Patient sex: M
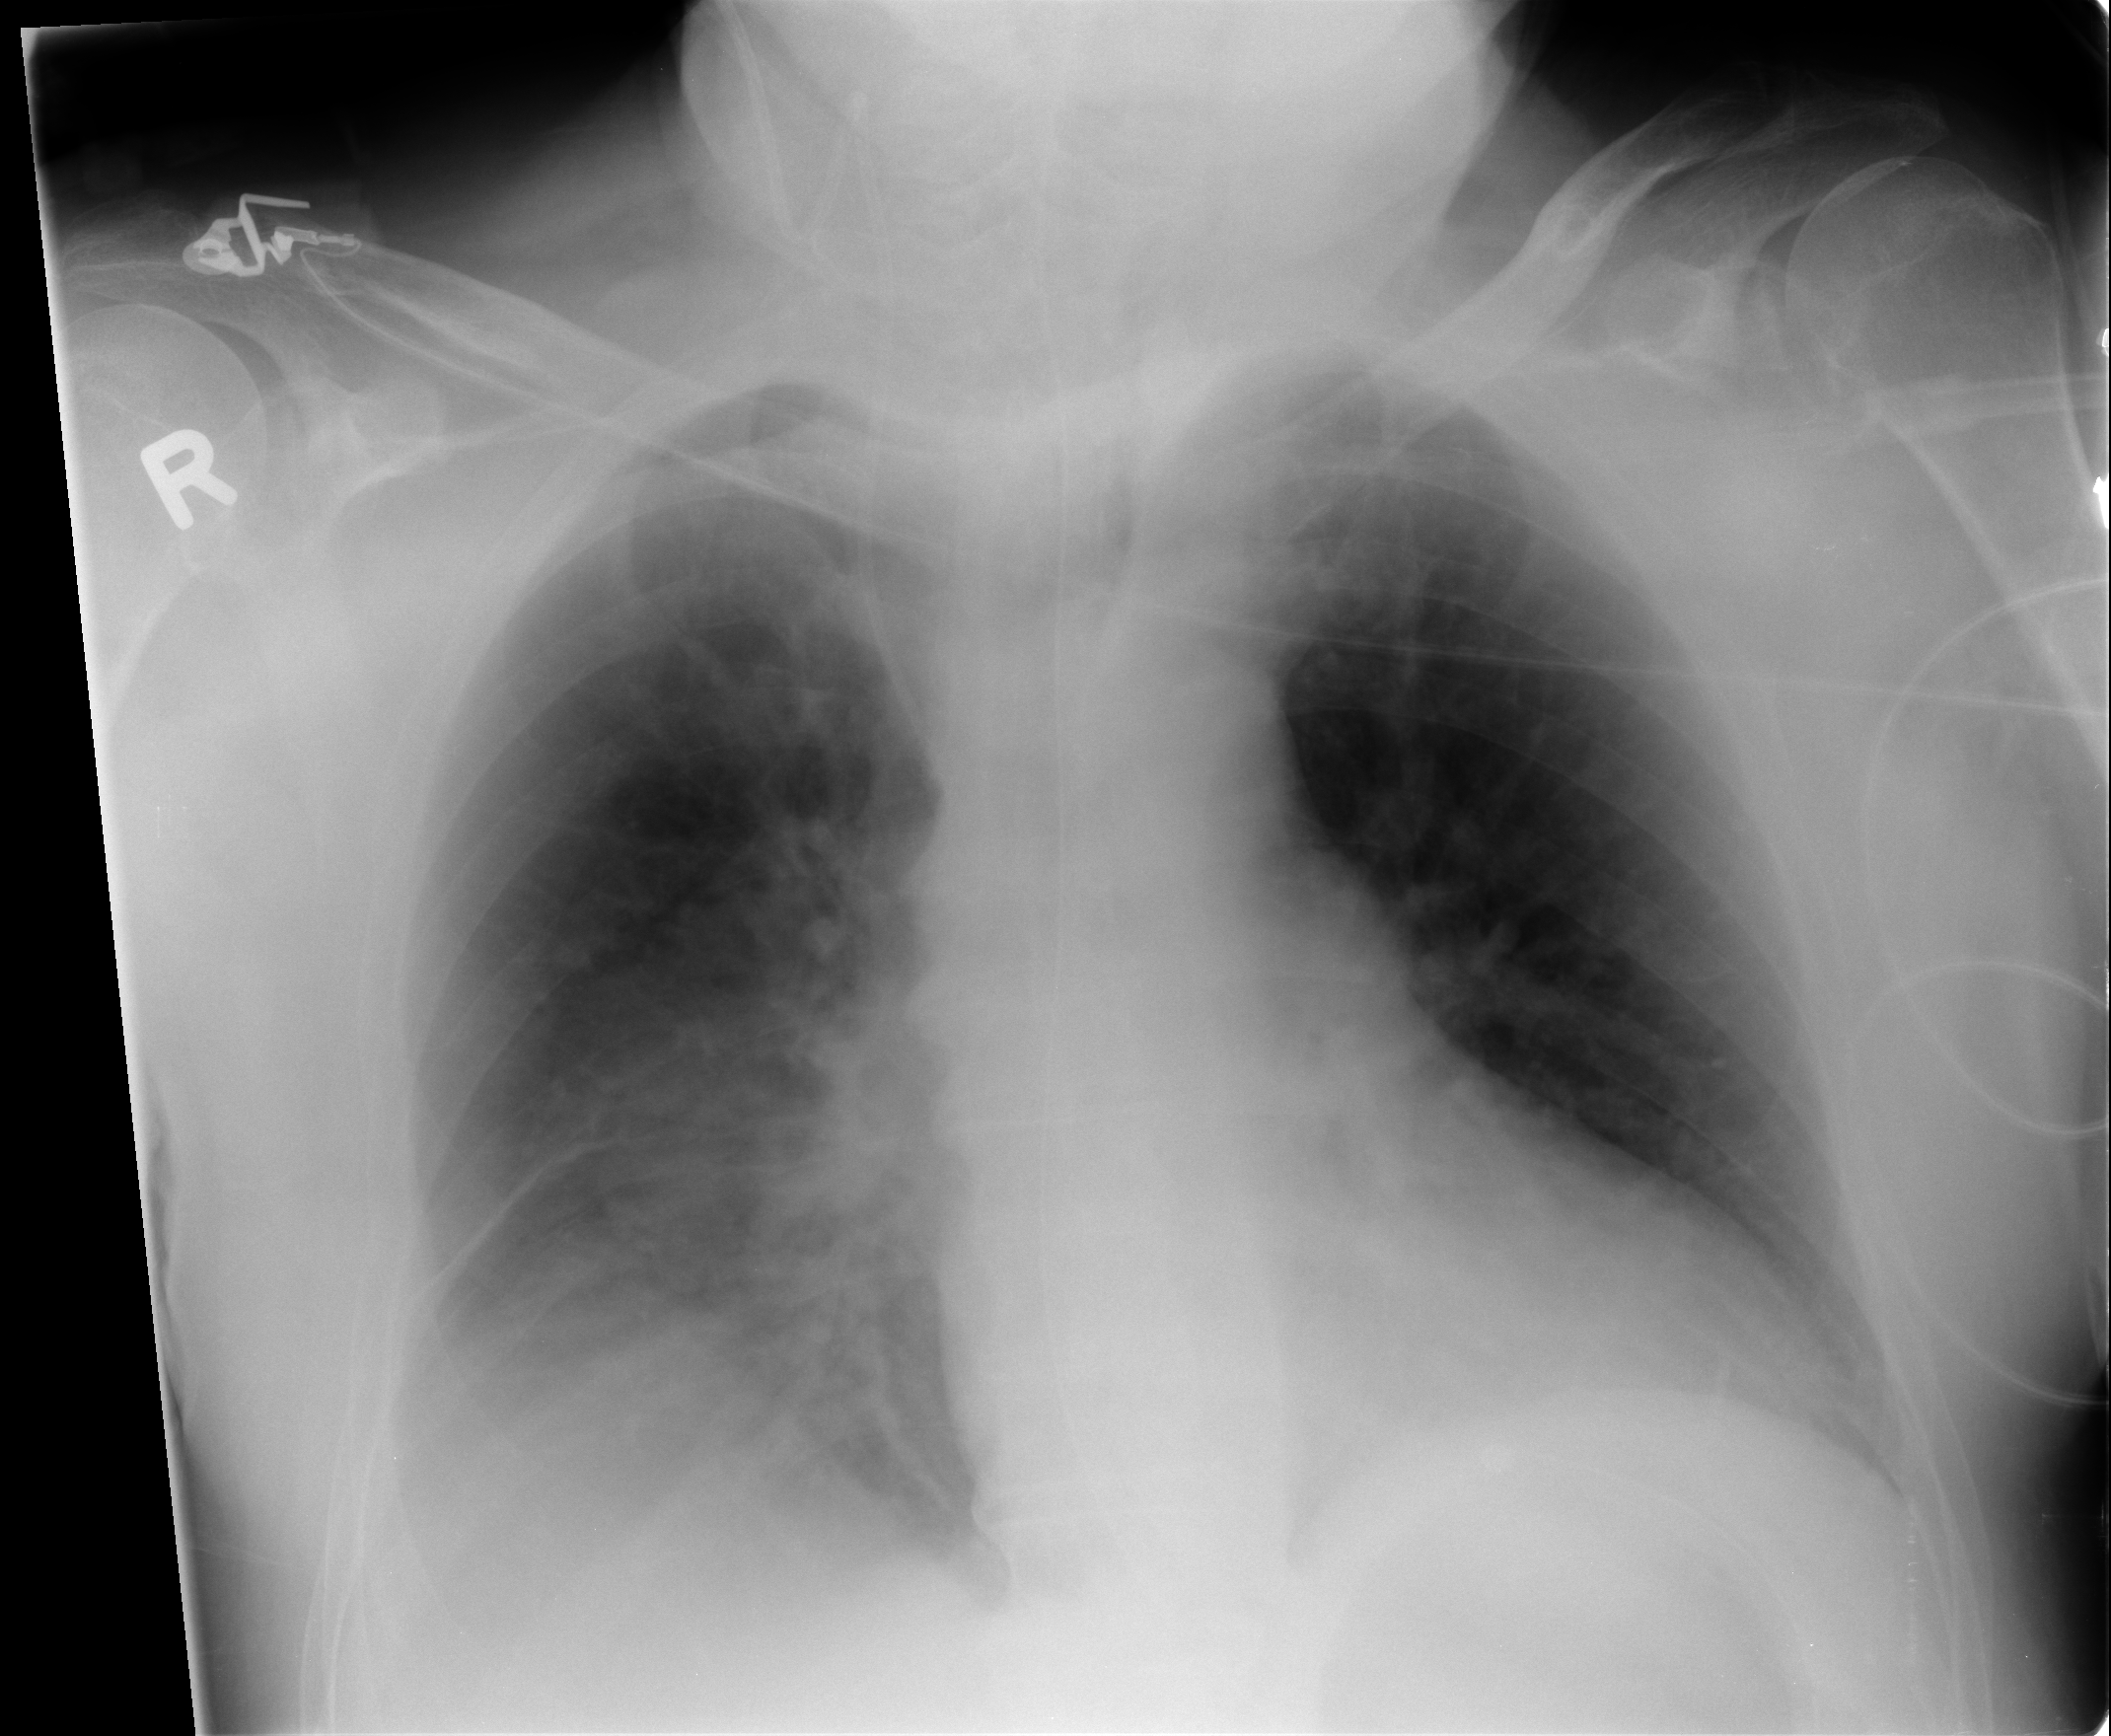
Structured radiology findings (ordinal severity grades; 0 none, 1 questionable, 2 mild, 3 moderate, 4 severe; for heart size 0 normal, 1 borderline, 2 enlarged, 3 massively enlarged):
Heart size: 0
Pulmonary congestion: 0
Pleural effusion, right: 2
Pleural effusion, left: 0
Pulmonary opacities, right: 2
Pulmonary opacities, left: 0
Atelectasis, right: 2
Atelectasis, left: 0